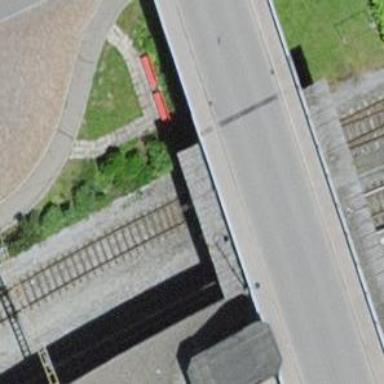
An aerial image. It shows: Railway switch.